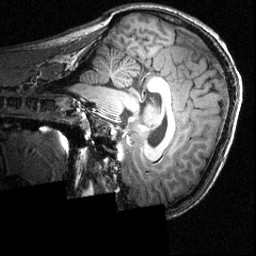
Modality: T1w
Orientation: sagittal
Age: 21
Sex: male
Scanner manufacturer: siemens
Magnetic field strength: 3.951 T
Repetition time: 1.5 s
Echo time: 0.00335 s